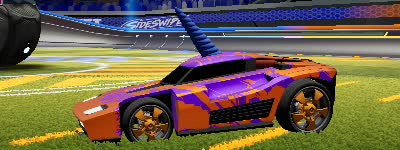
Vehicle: breakout